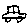
Label: car